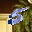
Label: 5